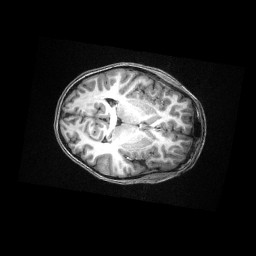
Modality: T1w
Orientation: axial
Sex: male